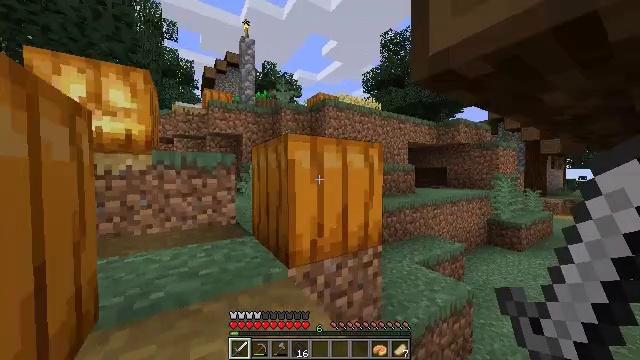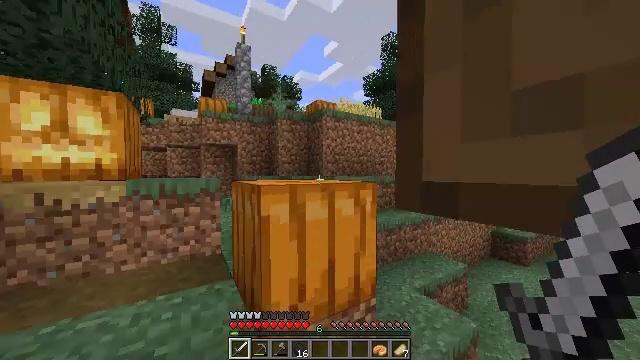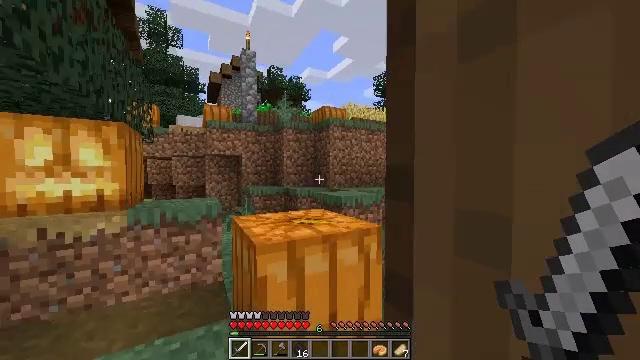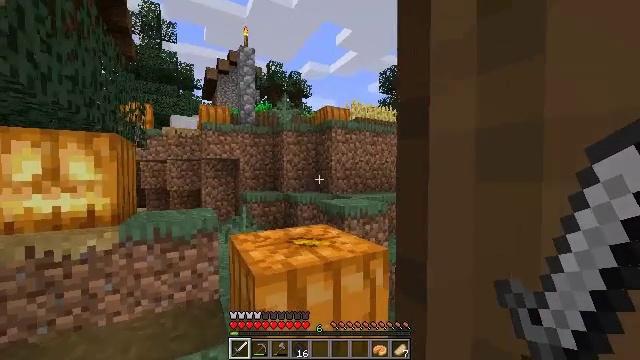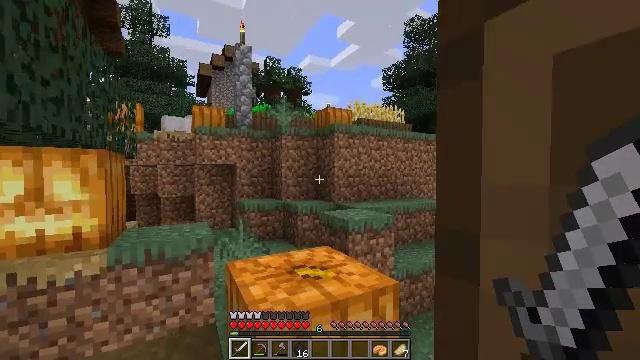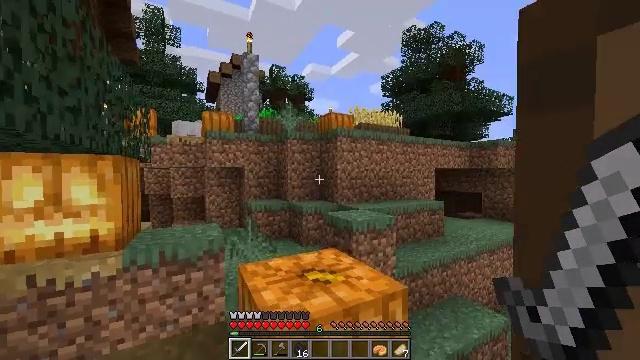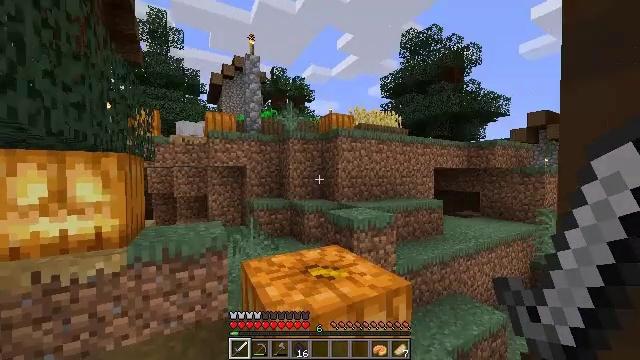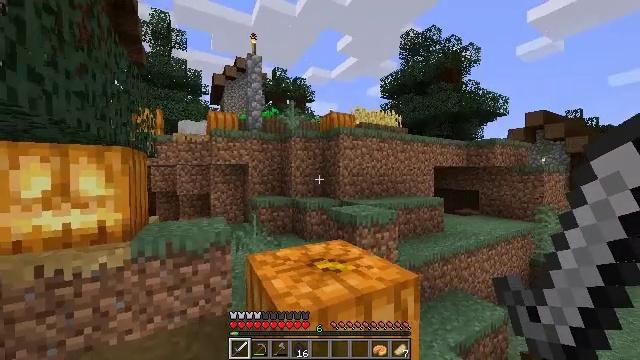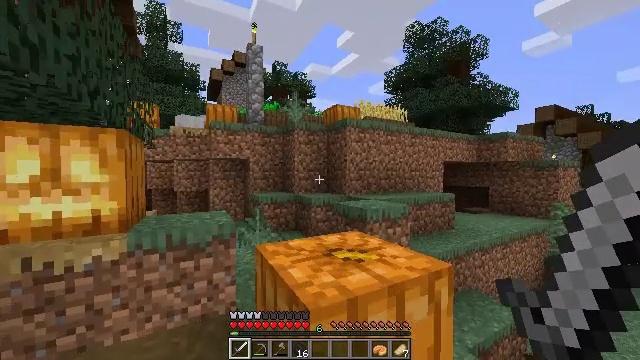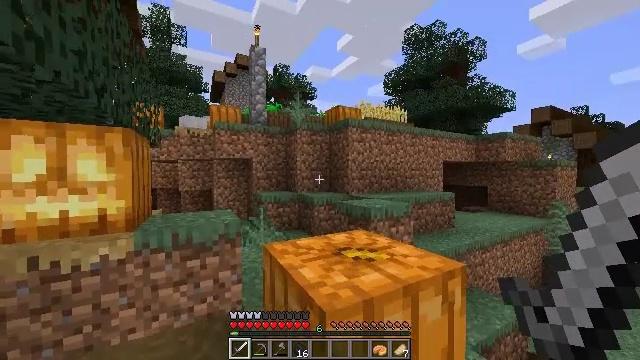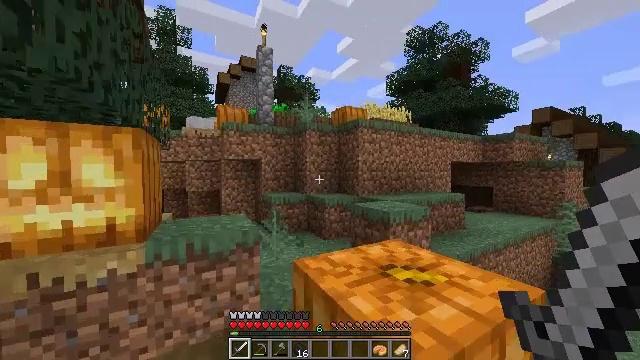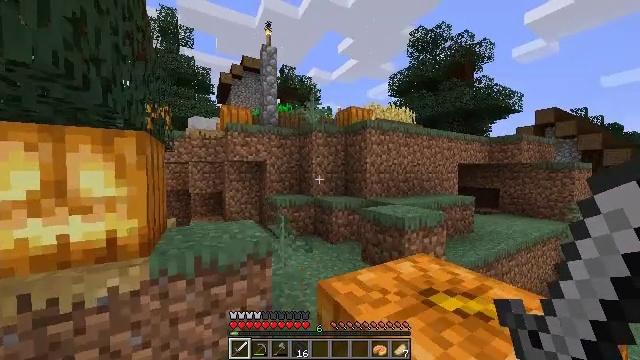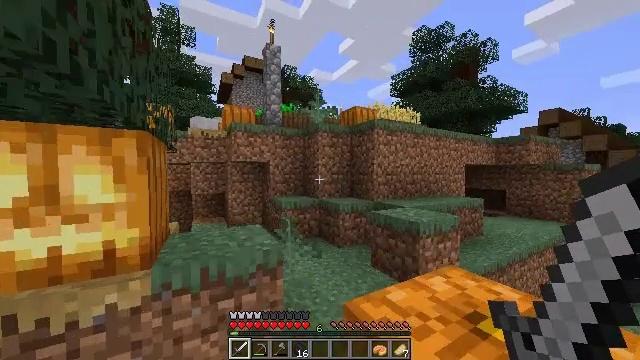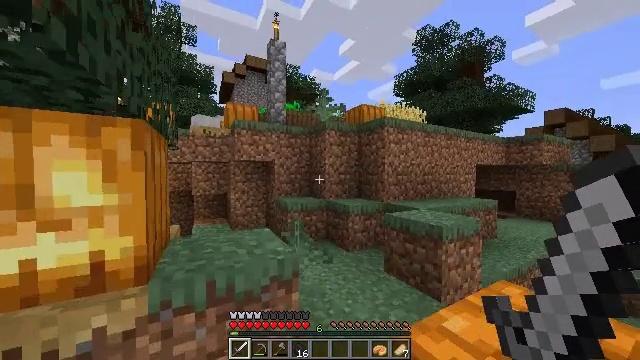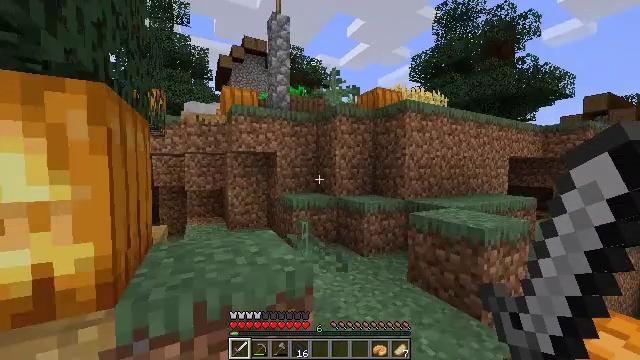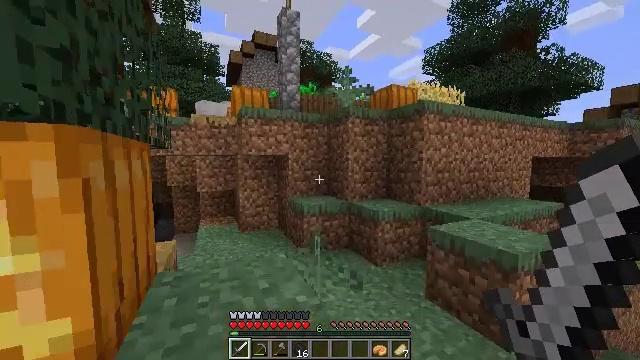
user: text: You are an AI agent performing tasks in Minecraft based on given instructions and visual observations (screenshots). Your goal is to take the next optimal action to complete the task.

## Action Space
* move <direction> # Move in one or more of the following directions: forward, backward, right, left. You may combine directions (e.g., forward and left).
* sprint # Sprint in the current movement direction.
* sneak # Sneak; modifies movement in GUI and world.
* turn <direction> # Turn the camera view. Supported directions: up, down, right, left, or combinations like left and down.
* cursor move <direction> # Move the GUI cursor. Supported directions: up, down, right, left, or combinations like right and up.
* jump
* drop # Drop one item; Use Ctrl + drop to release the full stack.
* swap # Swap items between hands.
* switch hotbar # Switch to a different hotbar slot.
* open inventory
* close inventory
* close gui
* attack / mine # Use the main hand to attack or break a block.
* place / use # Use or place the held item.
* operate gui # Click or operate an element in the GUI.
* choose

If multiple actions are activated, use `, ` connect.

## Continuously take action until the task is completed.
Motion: motion action
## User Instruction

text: Mine spruce leaves from the tree.
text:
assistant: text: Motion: move forward, sprint, jump
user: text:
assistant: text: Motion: move forward, sprint, turn left, jump
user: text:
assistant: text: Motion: move forward and move left, sprint, jump
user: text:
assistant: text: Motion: move forward and move left, sprint, jump
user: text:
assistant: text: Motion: move forward and move left, sprint, jump
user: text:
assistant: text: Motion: move forward and move left, sprint
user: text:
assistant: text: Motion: move forward and move left, sprint
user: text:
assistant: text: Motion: move forward and move left, sprint
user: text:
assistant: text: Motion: move forward and move left, sprint
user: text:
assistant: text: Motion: move forward and move left, sprint
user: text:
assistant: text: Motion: move forward and move left, sprint
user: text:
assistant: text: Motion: move forward and move left, sprint
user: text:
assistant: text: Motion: move forward and move left, sprint
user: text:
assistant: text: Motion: move forward, sprint, turn left and down
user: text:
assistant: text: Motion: move forward, sprint, turn left and down, jump
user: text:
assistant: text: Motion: move forward, sprint, turn left and down, jump
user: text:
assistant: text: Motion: move forward, sprint, turn left, jump
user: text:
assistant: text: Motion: move forward, sprint, jump
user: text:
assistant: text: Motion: move forward, sprint, jump
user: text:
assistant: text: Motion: move forward, sprint
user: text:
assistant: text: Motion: move forward, sprint
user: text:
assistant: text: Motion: move forward, sprint, turn left
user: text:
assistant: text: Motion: turn left and down
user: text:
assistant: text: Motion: turn left and down
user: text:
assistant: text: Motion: turn left and down
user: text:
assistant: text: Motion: no_op
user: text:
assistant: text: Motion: no_op
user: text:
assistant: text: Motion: no_op
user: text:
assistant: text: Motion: no_op
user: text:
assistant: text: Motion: no_op